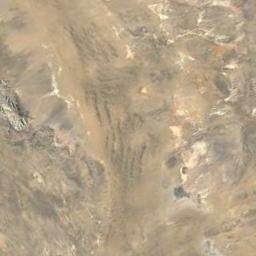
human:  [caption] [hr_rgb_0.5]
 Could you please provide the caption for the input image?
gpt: It is a large piece of yellow desert with many sand dunes and the brown bare land .

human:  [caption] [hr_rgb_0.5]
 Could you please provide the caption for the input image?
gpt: There are deep ravines in this desert .

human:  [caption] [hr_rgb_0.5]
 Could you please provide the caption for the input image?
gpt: The desert has yellow sand and some small gray dunes .

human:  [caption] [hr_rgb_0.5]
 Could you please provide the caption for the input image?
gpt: The white desert is next to the bare land .

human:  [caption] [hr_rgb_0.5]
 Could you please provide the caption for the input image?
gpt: A brown desert with some white rocks .